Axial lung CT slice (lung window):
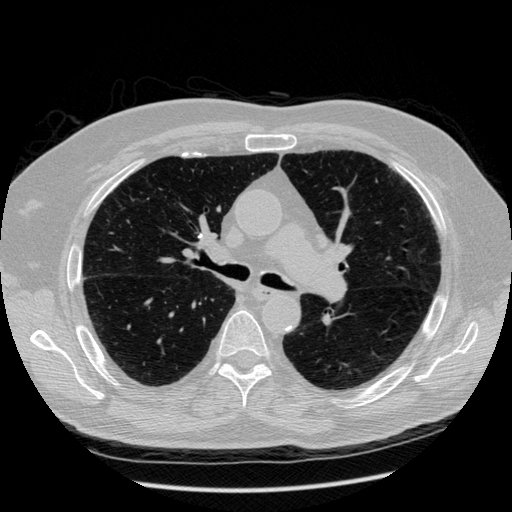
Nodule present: no